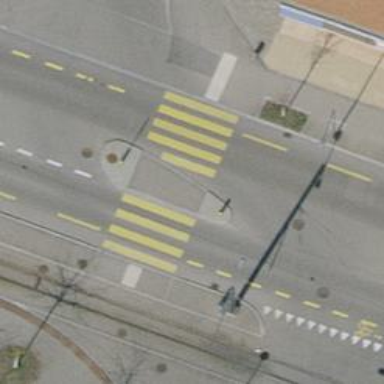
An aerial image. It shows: Uncontrolled zebra crossing with pedestrian island.